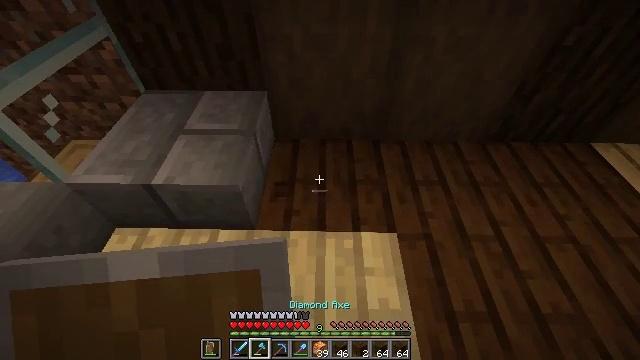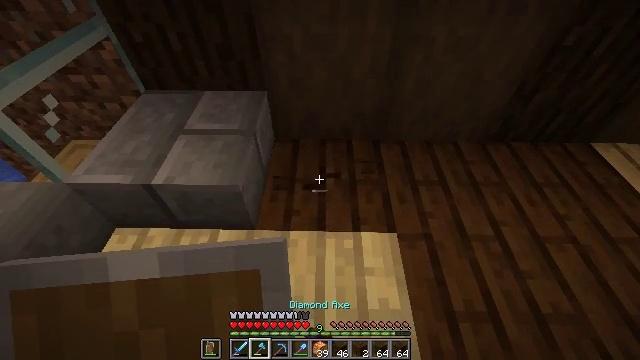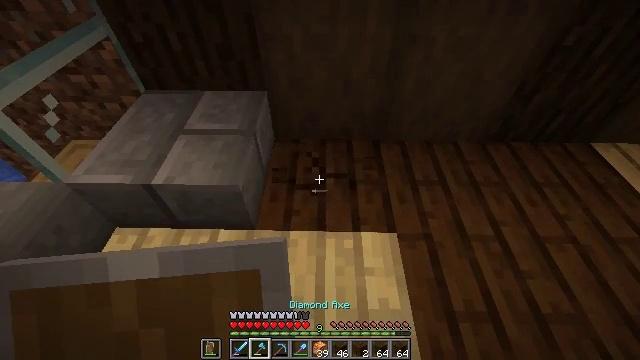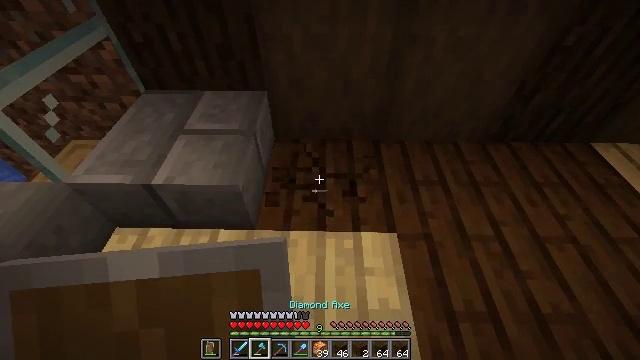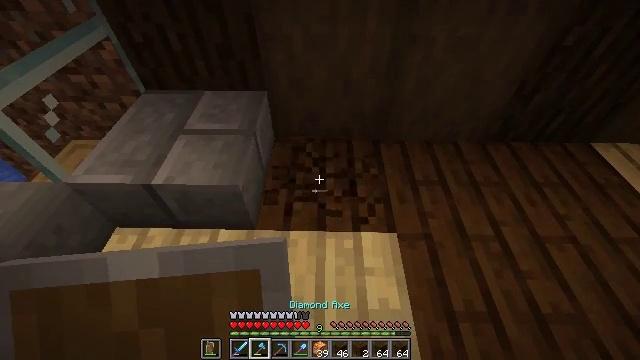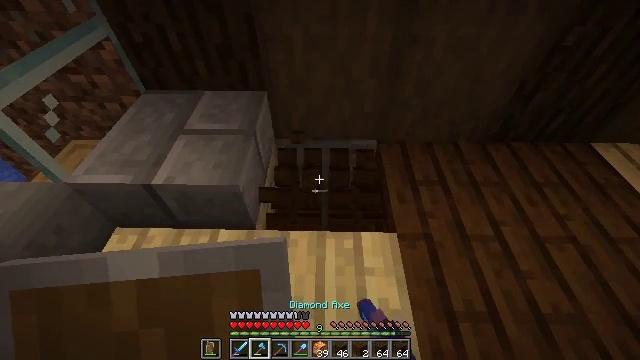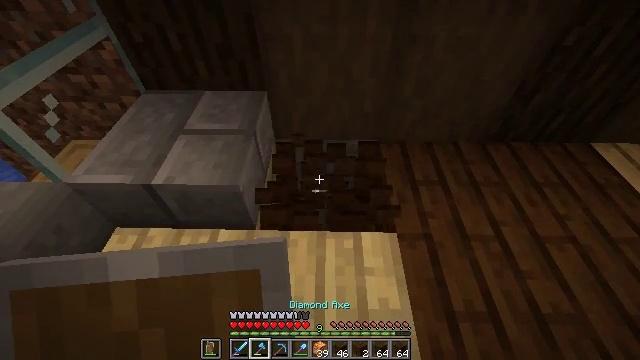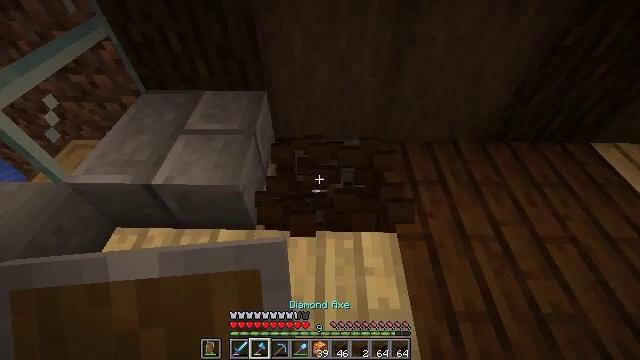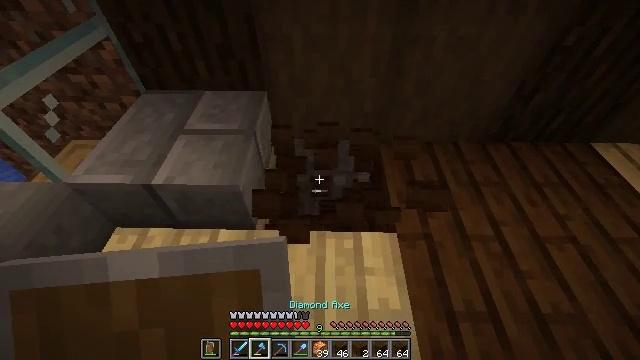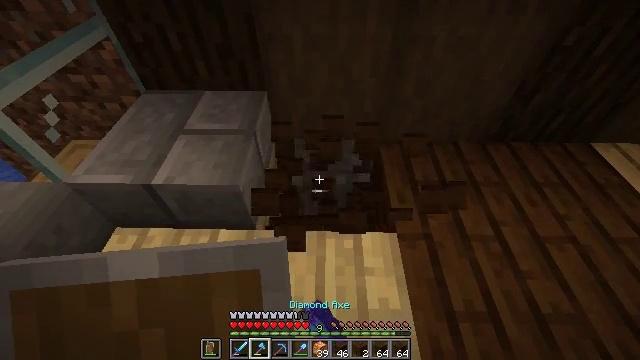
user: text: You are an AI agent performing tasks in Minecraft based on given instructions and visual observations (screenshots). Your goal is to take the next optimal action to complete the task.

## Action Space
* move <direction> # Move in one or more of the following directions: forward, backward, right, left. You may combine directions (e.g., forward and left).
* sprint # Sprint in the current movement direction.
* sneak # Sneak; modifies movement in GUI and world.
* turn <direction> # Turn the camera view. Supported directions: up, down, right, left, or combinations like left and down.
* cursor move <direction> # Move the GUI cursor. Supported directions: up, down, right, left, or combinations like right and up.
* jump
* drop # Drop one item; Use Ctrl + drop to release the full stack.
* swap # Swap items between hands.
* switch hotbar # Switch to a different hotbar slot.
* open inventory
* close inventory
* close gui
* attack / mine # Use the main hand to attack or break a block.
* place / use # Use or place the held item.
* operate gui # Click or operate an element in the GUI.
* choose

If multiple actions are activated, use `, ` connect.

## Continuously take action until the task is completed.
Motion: motion action
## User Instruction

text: Gather some dark oak planks.
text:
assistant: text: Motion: attack / mine
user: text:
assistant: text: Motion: attack / mine
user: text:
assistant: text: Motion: attack / mine
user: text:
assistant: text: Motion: attack / mine
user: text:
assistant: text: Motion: attack / mine
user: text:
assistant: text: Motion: attack / mine
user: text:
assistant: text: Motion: attack / mine
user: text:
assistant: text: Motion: attack / mine
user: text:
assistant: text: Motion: attack / mine
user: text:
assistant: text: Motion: no_op